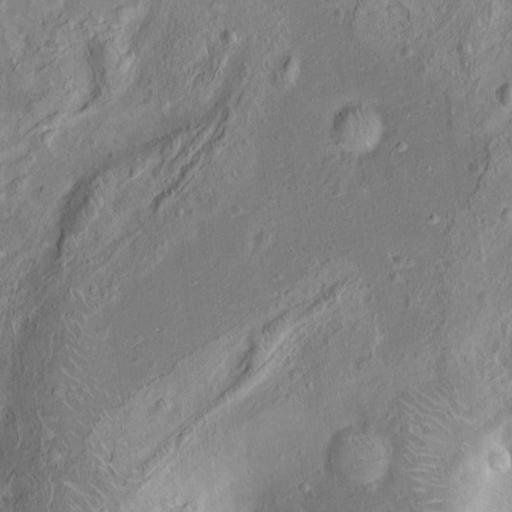
Objects detected: cone, cone